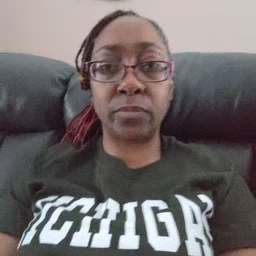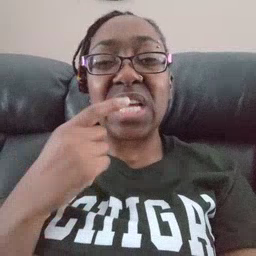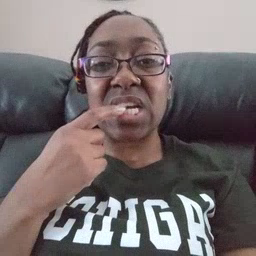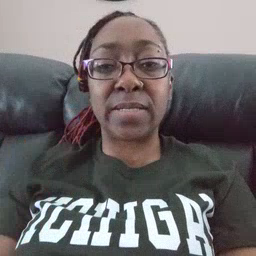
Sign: tooth